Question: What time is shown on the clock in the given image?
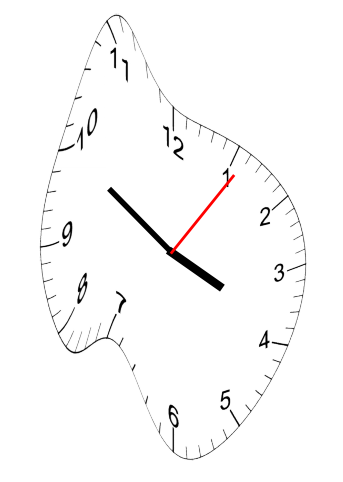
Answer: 03:50:06